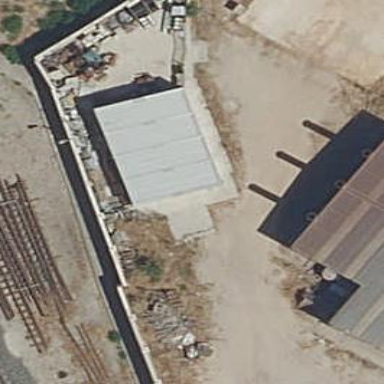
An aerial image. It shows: Shed building.